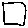
Label: square